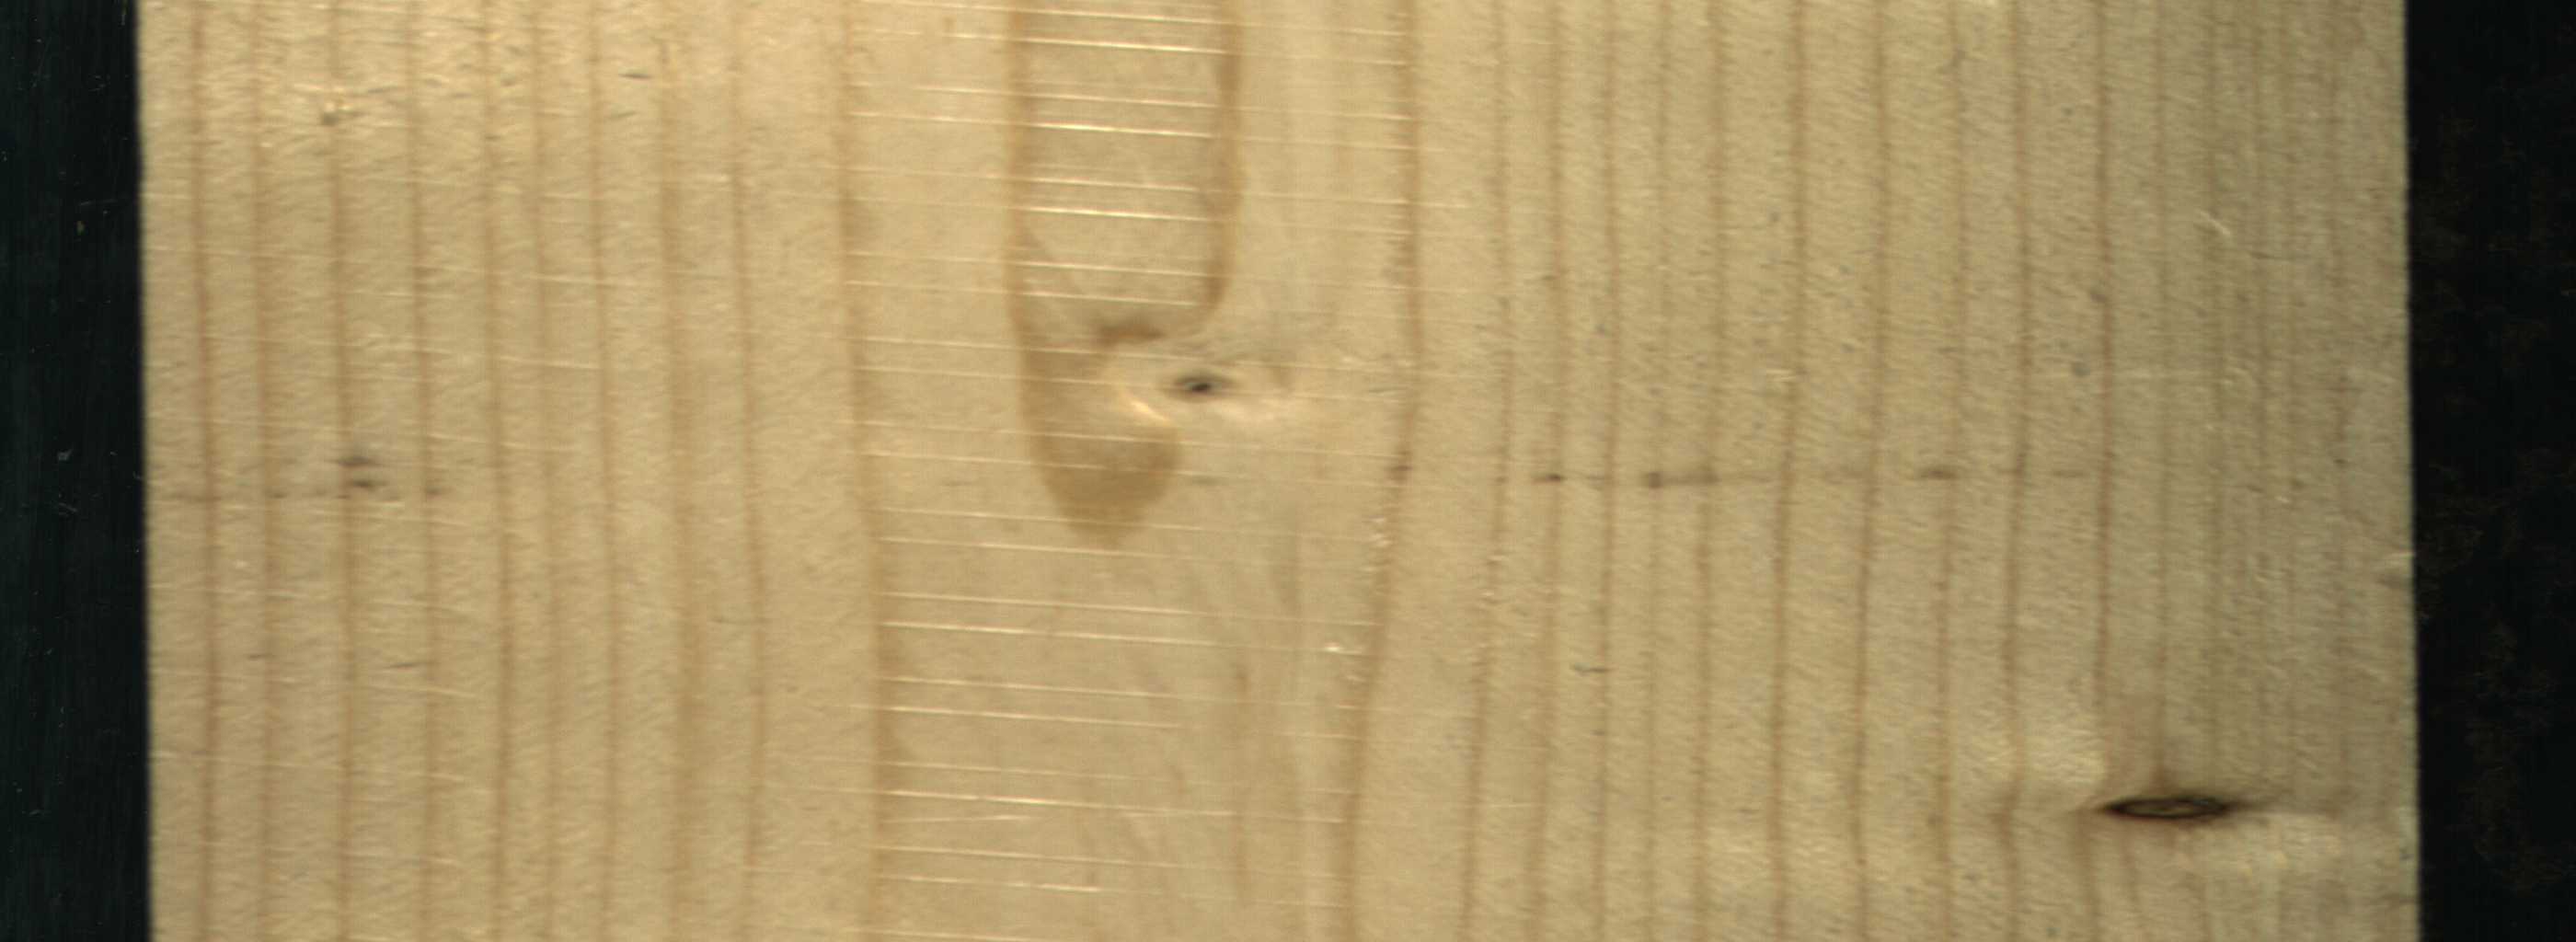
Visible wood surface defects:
Dead_Knot
Live_Knot